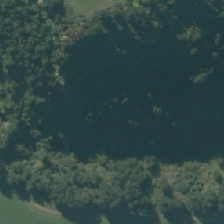
Land cover: manuka_kanuka